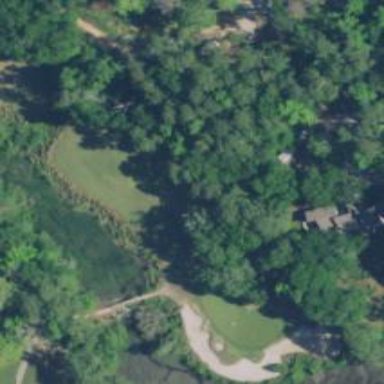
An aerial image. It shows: Grassy area serving as fairway for golf.